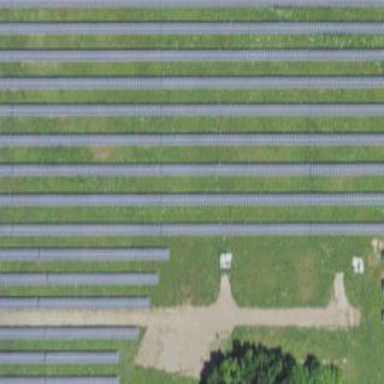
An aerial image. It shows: Solar power plant utilizing photovoltaic technology.